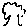
Label: tree